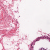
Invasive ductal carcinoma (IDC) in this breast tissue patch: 0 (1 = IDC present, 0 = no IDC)